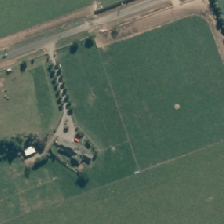
Land cover: shortrotation_cropland